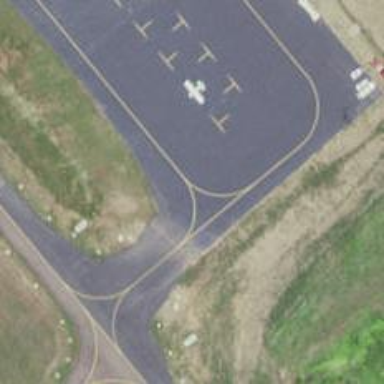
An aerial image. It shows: View of taxiway at the airport.